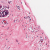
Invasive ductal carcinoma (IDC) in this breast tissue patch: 0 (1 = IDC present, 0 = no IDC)